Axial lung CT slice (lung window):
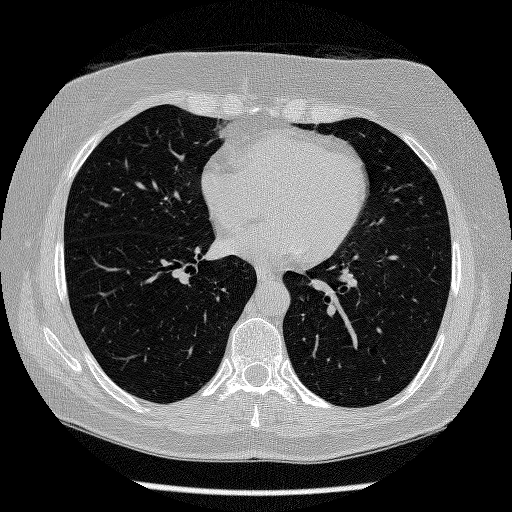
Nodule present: no